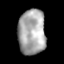
Tissue: lung
Cell type: Others
Senescence score: 0.1457
Nuclear area (px): 1216
Mean DAPI intensity: 166.994